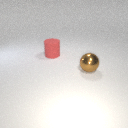
large brown metal sphere to the right of large red rubber cylinder